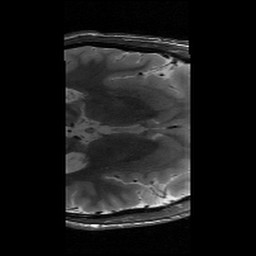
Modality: T2w
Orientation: axial
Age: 26
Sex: male
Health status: healthy
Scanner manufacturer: siemens
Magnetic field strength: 3 T
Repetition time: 6 s
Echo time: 0.064 s